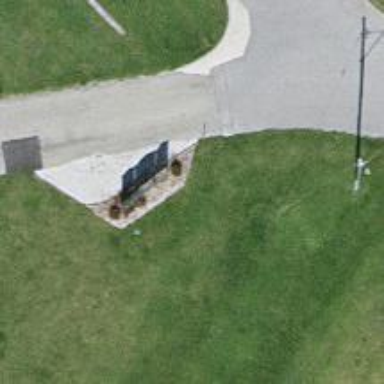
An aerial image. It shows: Designated golf cartpath along service road.